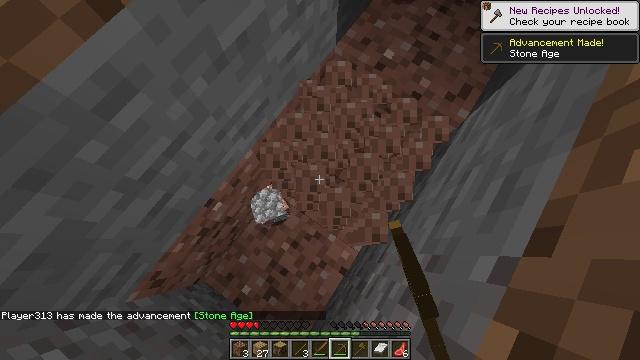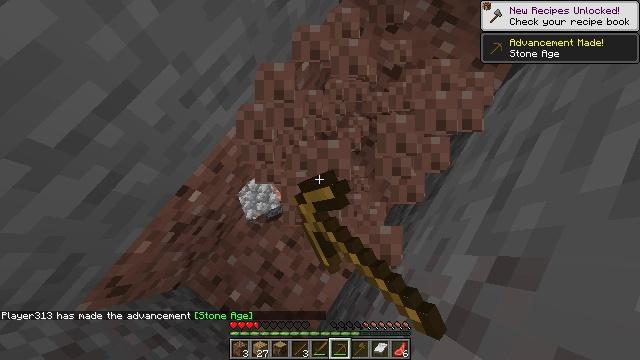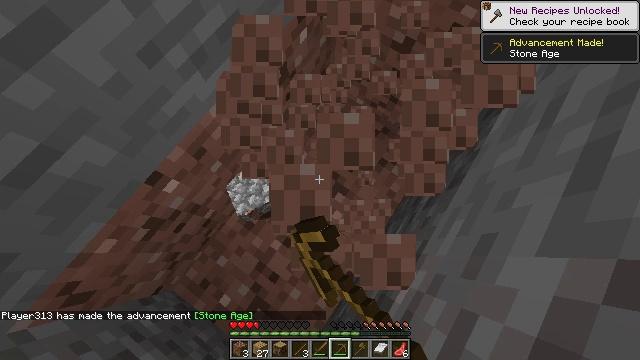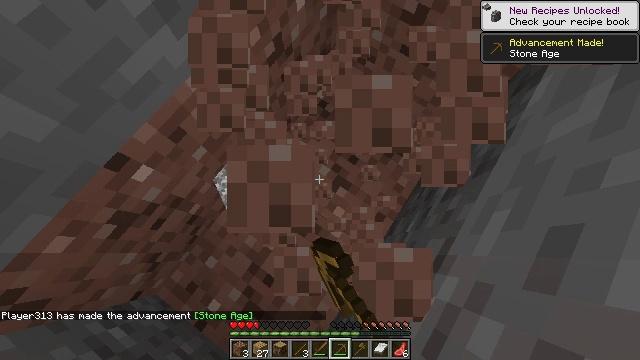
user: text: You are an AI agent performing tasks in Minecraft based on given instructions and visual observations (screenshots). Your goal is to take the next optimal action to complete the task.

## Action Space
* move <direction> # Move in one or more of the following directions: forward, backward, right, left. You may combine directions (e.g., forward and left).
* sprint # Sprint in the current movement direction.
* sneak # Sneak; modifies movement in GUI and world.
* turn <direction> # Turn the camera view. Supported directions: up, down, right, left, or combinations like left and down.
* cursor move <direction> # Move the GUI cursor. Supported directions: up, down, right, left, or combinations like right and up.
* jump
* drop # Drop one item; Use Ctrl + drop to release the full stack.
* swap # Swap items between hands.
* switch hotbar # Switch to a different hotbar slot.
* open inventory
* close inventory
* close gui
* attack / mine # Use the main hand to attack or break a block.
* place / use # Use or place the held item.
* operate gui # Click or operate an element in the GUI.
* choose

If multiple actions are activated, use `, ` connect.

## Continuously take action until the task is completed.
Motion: motion action
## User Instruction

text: Break the granite to collect it.
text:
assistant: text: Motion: attack / mine
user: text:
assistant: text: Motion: attack / mine
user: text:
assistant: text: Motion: attack / mine
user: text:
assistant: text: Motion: attack / mine